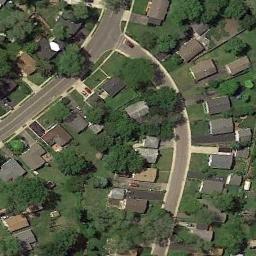
Label: residential